Interaction volume radius: 10 \u00c5
Interaction volume height: 20 \u00c5
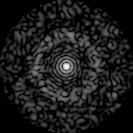
Disorder parameter: 0.8623